Field crop: maize
Growth stage: 2
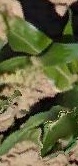
Species: maize